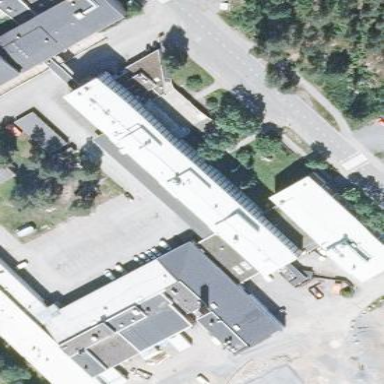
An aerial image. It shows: View of roof of building.